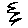
Label: zigzag